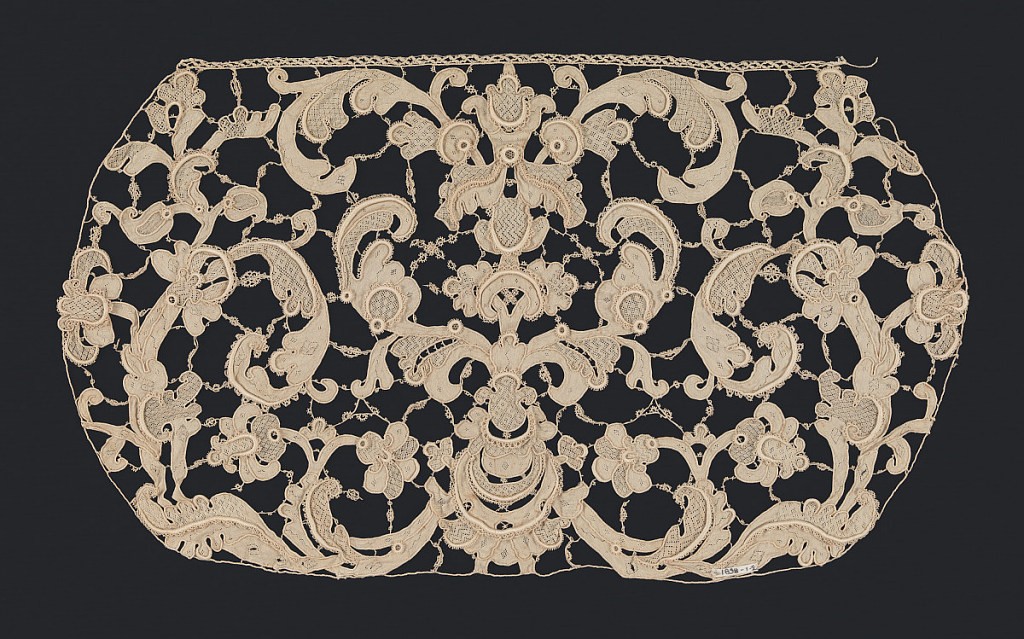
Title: Cap crown
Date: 1650–1700
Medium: linen Technique: needle lace Label: Linen needle lace
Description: Cap crown of heavy Venetian lace (gros point de Venise) in a symmetrical design of  scrolling acanthus leaves with raised edges.